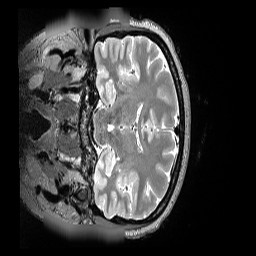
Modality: T2w
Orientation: coronal
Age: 37
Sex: female